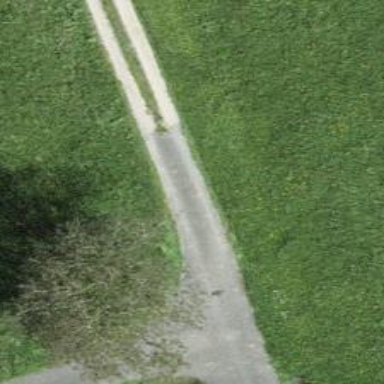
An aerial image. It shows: Well-maintained track road of grade 1.